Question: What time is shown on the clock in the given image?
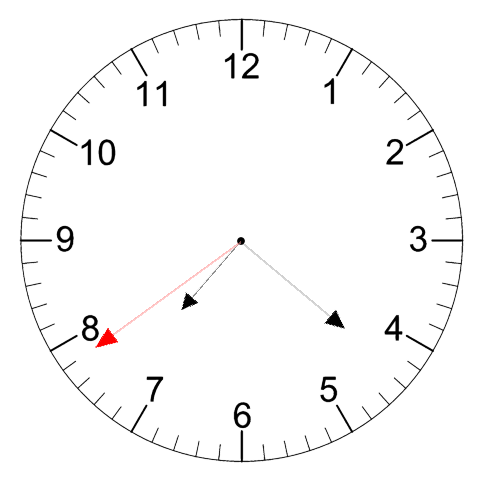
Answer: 07:21:39